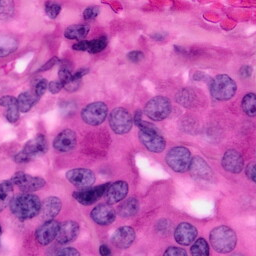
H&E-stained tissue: Pancreatic